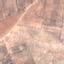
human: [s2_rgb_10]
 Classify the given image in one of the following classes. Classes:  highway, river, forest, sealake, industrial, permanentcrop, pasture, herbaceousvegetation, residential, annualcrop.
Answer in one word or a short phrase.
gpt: PermanentCrop